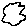
Label: cloud